Question: I have a button that seems superfluous. I want to remove the button and place its functionality (animating a simple bar chart with associated labels) into a method that gets called upon return from a user input view controller.
It seemed simple enough to rename the existing IBAction method and put the call to the replacement method into the delegate method that handles the transition back to the original View controller. However, this produced an unexpected result.
Here's a screenshot. The button in question is the red one (Show Graph):

The problem is that before the change, the two labels ('firstLabel' and 'secondLabel') over the bars would appear the bars animate into position. After the method change (the creation code is unchanged), the labels appear instantly upon return to the VC, the bars animate.
Here's the original IBAction method attached to the button:
'''
- (IBAction)goButtonAction:(id)sender
{
switch (goButtonKey)
{
case 0:
{
}
break;
case 1:
{
[self handleAvsAAction];
[self doTheMathAvsA];
[self makeBarChart];
}
break;
case 2:
{
[self handleCvsCAction];
[self doTheMathCvsC];
[self makeBarChart];
}
default:
break;
}
[self.goButton setUserInteractionEnabled:NO];
}
'''
And here's the new method:
'''
- (void) showGraph
{
switch (goButtonKey)
{
case 0:
{
}
break;
case 1:
{
[self handleAvsAAction];
[self doTheMathAvsA];
[self makeBarChart];
}
break;
case 2:
{
[self handleCvsCAction];
[self doTheMathCvsC];
[self makeBarChart];
}
default:
break;
}
[self.goButton setUserInteractionEnabled:NO];
}
'''
Here's the code (from 'makeBarChart') that produces the bar animation and the labels. For brevity, I'm just showing one bar--the other is essential identical, except being driven by different data:
'''
switch (thisRiser.tag)
{
case 1:
{
[self.chartView addSubview:firstLabel];
[firstLabel setHidden:YES];
[UIView animateWithDuration:.6
delay:.2
options: UIViewAnimationCurveEaseOut
animations:^
{
// Starting state
thisRiser.frame = CGRectMake(35, self.chartView.frame.size.height, barWidth, 0);
thisRiser.backgroundColor = startColor1;
// End state
thisRiser.frame = CGRectMake(35, self.chartView.frame.size.height, barWidth, -focusBarEndHeight);
thisRiser.backgroundColor = endColor1;
thisRiser.layer.shadowColor = [[UIColor blackColor] CGColor];
thisRiser.layer.shadowOpacity = 0.7;
thisRiser.layer.shadowRadius = 4.0;
thisRiser.layer.shadowOffset = CGSizeMake(5.0f, 5.0f);
thisRiser.layer.shadowPath = [UIBezierPath bezierPathWithRect:thisRiser.bounds].CGPath;
}
completion:^(BOOL finished)
{
firstLabel.frame = CGRectMake(thisRiser.frame.origin.x, thisRiser.frame.origin.y - 65, barWidth, 60);
[firstLabel.titleLabel setFont:[UIFont boldSystemFontOfSize:12]];
firstLabel.titleLabel.numberOfLines = 0;
firstLabel.titleLabel.textAlignment = NSTextAlignmentCenter;
[firstLabel setTitle:[NSString stringWithFormat:@"%@
%.2f%%
Time--%@",focusItemName,focusItemPercent,actualDurationFocusItem] forState:UIControlStateNormal];
firstLabel.backgroundColor = [UIColor clearColor];
[firstLabel setTitleColor:[UIColor blackColor] forState:UIControlStateNormal];
[firstLabel setTitleColor:[UIColor redColor] forState:UIControlStateHighlighted];
[firstLabel setHidden:NO];
[firstLabel addTarget:self action:@selector(firstLabelAction:) forControlEvents:UIControlEventTouchUpInside];
[firstLabel setUserInteractionEnabled:YES];
[thisRiser setUserInteractionEnabled:YES];
// NSLog(@"Done!");
}];
}
break;
'''
It doesn't seem reasonable that such a straightforward change would cause this effect. I've tried it several times to be sure I'm not breaking anything, and it seems that I am not.
Any ideas?
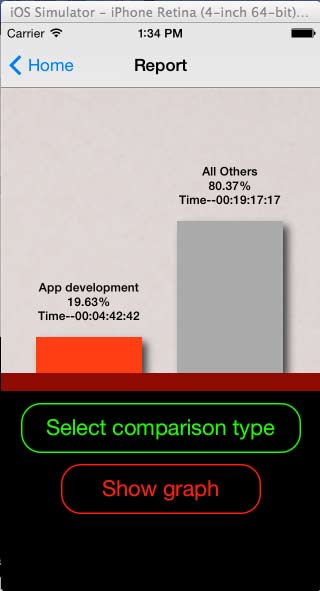
Answer: The problem was resolved by moving the call to the code from the former button action method (refactored into showGraph) from 'viewDidLoad' into 'viewDidAppear, as suggested by @rdelmar in a comment. Many thanks!